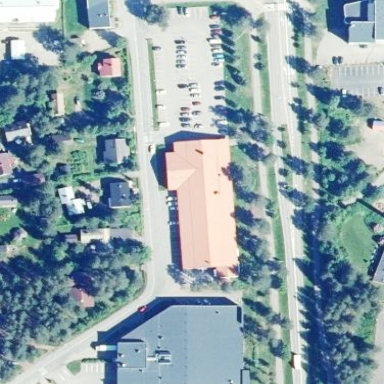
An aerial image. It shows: Retail area.